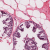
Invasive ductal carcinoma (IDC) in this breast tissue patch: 0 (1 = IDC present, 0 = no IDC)